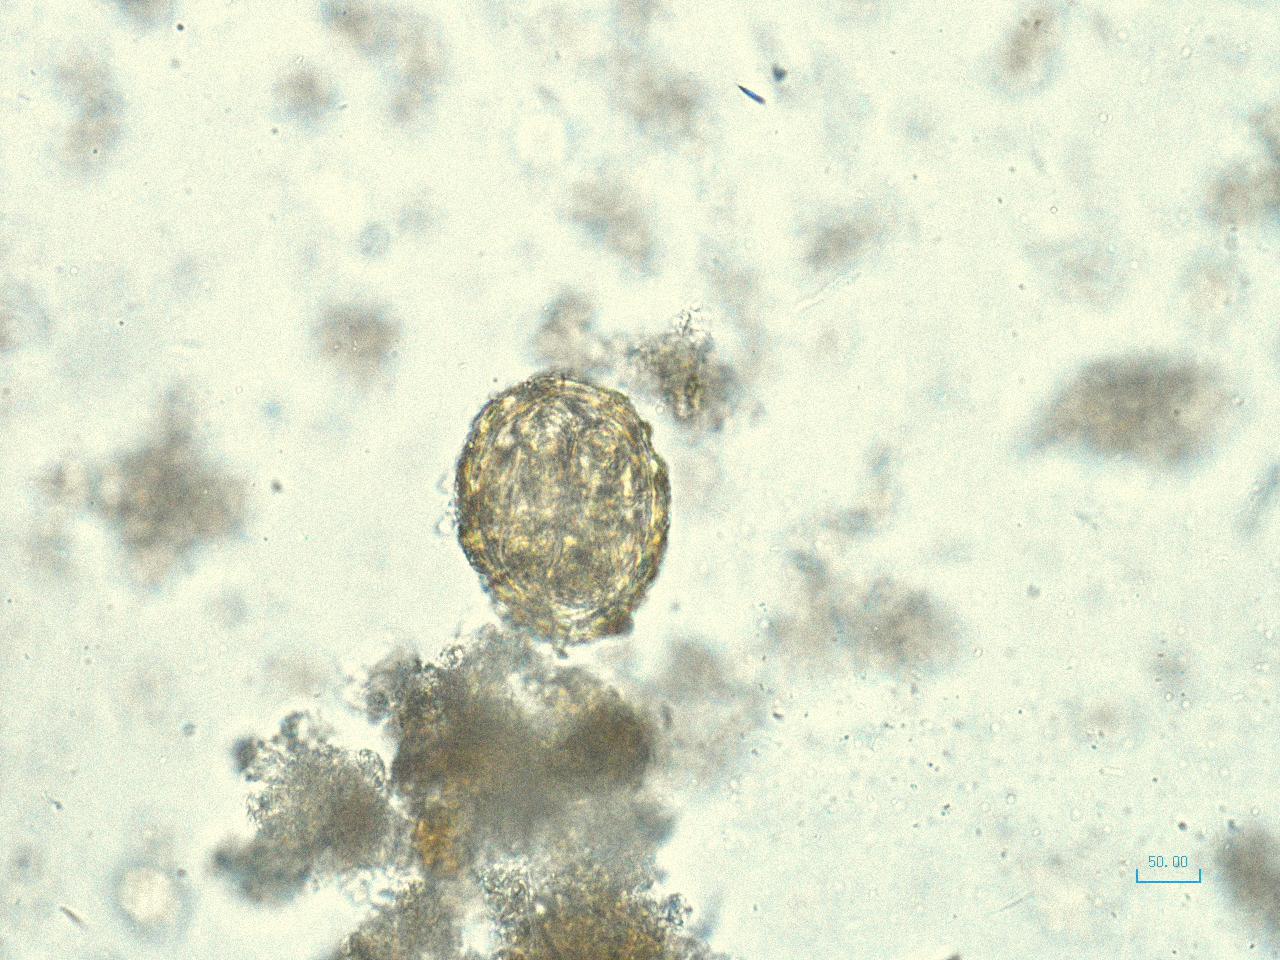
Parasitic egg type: Ascaris lumbricoides